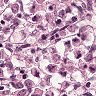
Metastatic tissue present: yes